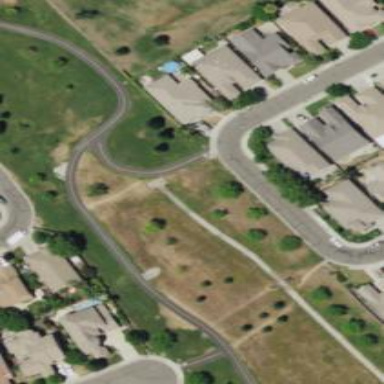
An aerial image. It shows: Asphalt path with unmarked crossings.